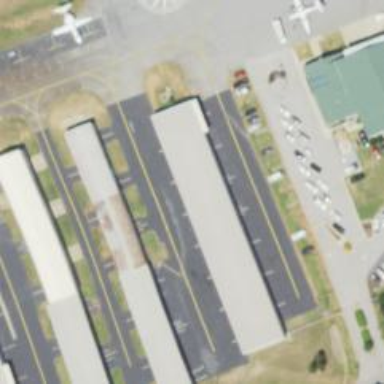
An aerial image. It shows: Hangar located at airport.